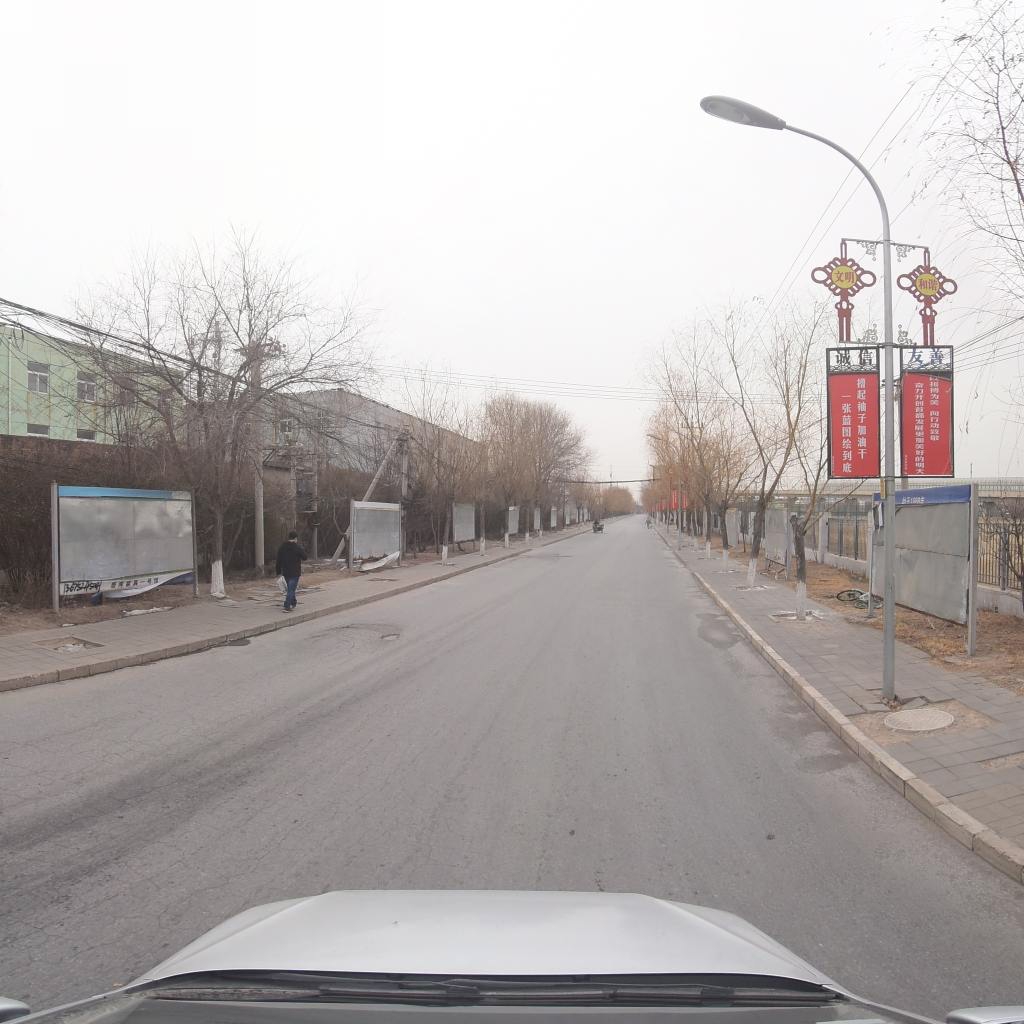
Region: Fengtai
Road damage annotations: alligator crack, pothole, manhole cover